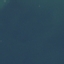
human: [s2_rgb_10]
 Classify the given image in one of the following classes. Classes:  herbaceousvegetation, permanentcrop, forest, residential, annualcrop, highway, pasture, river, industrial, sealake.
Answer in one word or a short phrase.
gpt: SeaLake